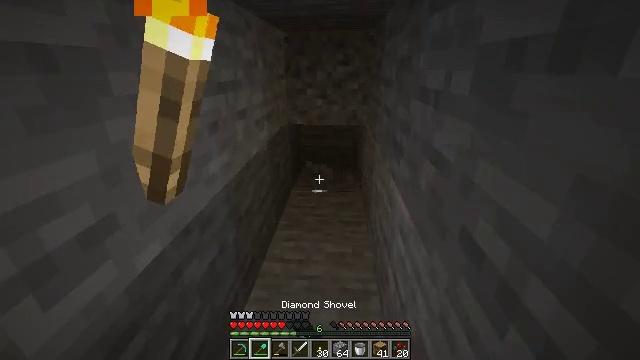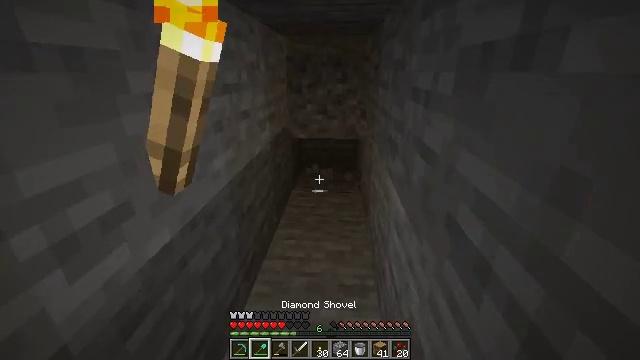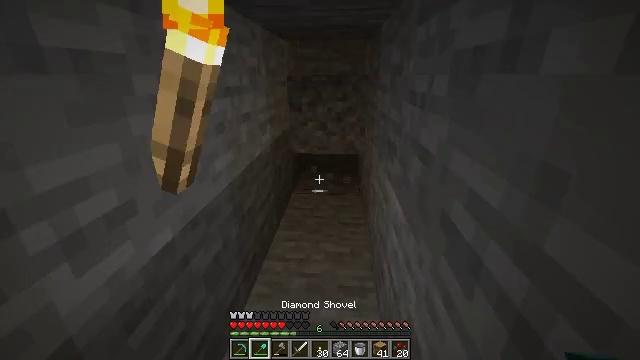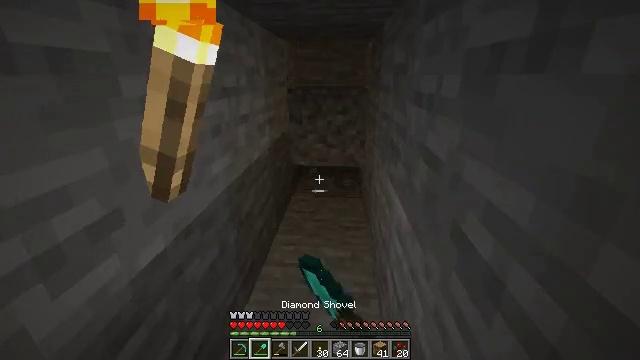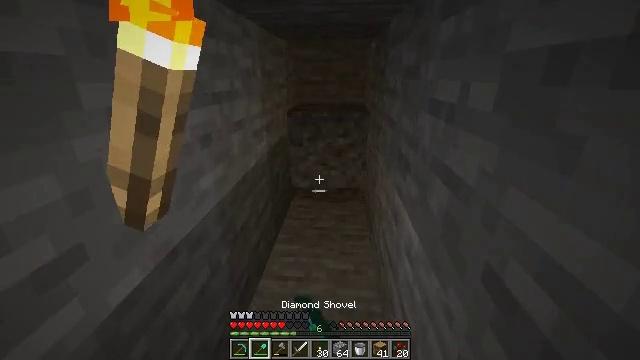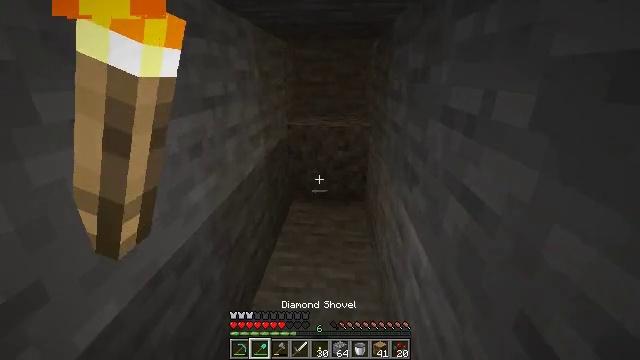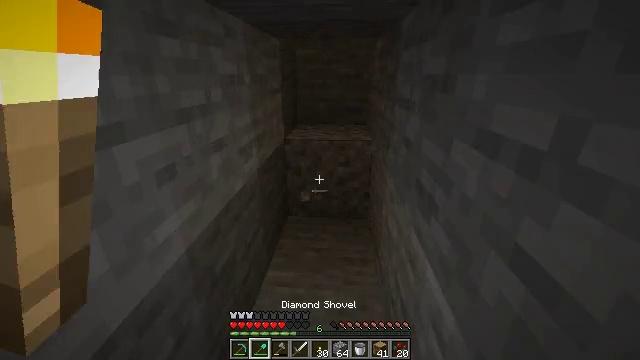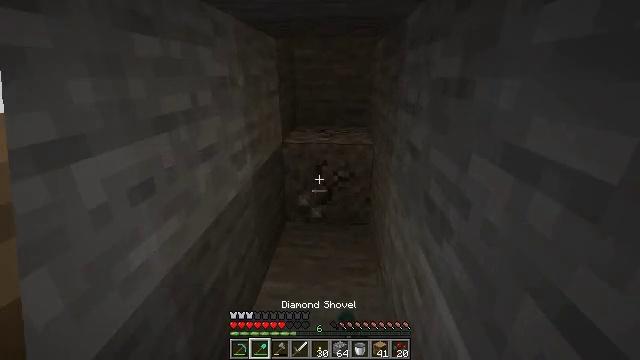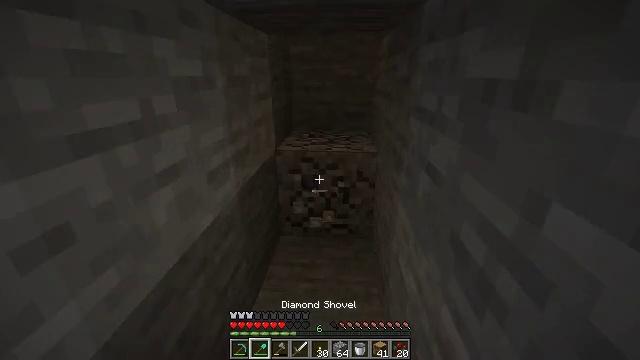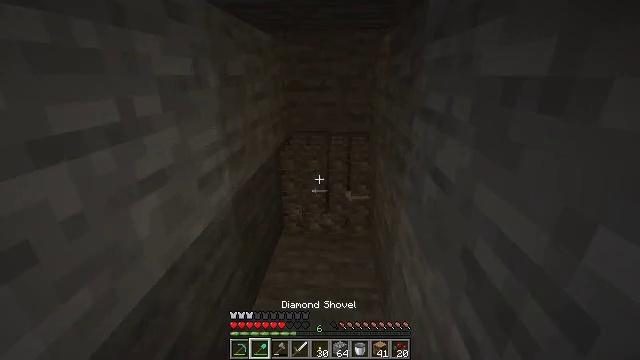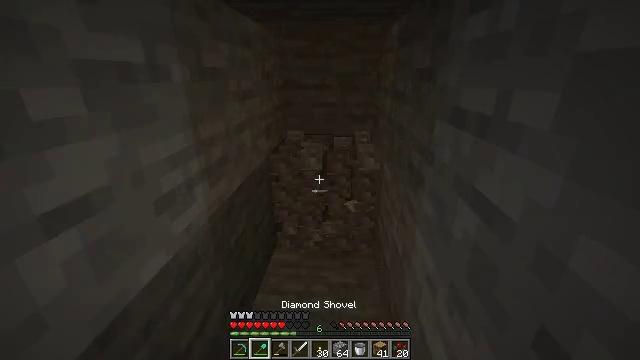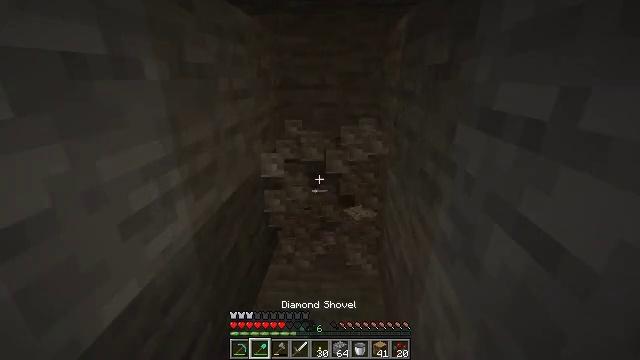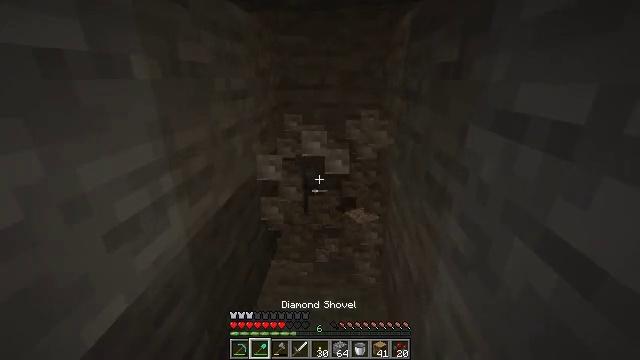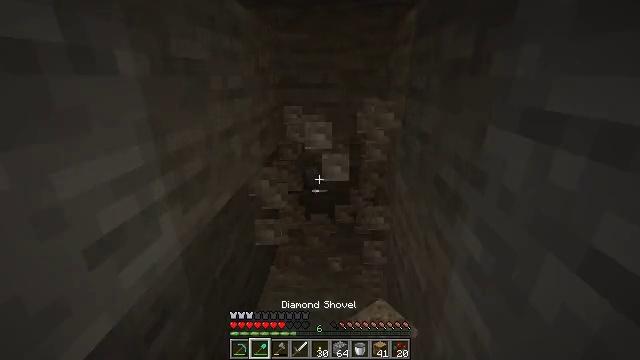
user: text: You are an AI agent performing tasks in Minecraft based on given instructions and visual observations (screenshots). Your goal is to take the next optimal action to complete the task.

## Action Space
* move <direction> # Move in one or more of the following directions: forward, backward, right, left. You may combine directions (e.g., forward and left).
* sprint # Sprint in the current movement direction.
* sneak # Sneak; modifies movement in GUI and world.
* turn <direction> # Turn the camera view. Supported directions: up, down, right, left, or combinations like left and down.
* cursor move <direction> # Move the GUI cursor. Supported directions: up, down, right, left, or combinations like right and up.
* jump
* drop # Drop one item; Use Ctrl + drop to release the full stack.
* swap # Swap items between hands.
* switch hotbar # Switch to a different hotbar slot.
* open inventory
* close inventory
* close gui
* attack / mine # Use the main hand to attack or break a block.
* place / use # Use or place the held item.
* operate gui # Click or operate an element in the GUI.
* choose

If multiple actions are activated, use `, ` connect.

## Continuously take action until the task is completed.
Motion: motion action
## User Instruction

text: Collect gravel for your inventory.
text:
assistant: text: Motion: attack / mine
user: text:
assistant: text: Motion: attack / mine
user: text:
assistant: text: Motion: move forward, attack / mine
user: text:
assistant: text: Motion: move forward, attack / mine
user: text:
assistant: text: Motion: move forward, attack / mine
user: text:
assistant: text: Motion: move forward, attack / mine
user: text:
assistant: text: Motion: move forward, attack / mine
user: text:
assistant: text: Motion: move forward, attack / mine
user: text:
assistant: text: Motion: move forward, attack / mine
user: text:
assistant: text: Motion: move forward, attack / mine
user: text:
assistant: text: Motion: attack / mine
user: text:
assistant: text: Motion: attack / mine
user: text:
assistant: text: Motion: attack / mine
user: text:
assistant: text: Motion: attack / mine